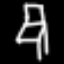
Label: chair